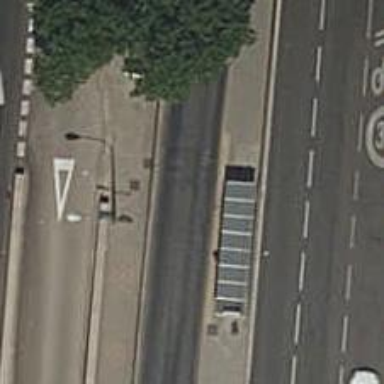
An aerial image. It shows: Bus stop with sheltered platform for public transport.